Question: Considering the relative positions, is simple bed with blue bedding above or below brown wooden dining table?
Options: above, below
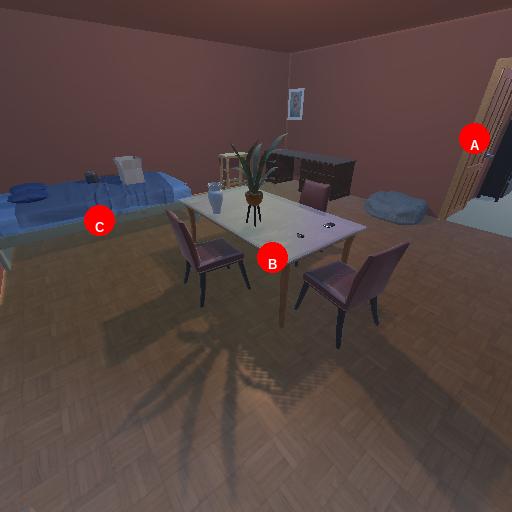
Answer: above